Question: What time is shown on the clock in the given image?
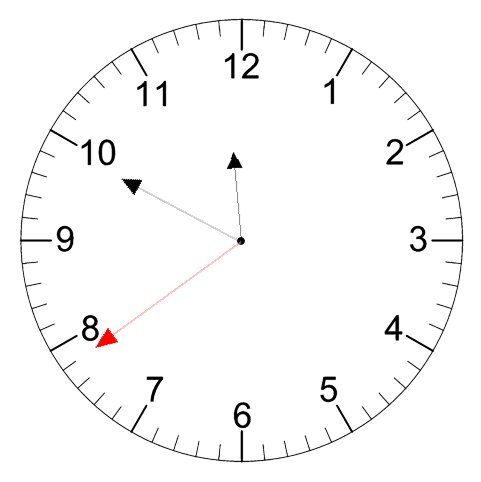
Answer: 11:49:39